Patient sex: F
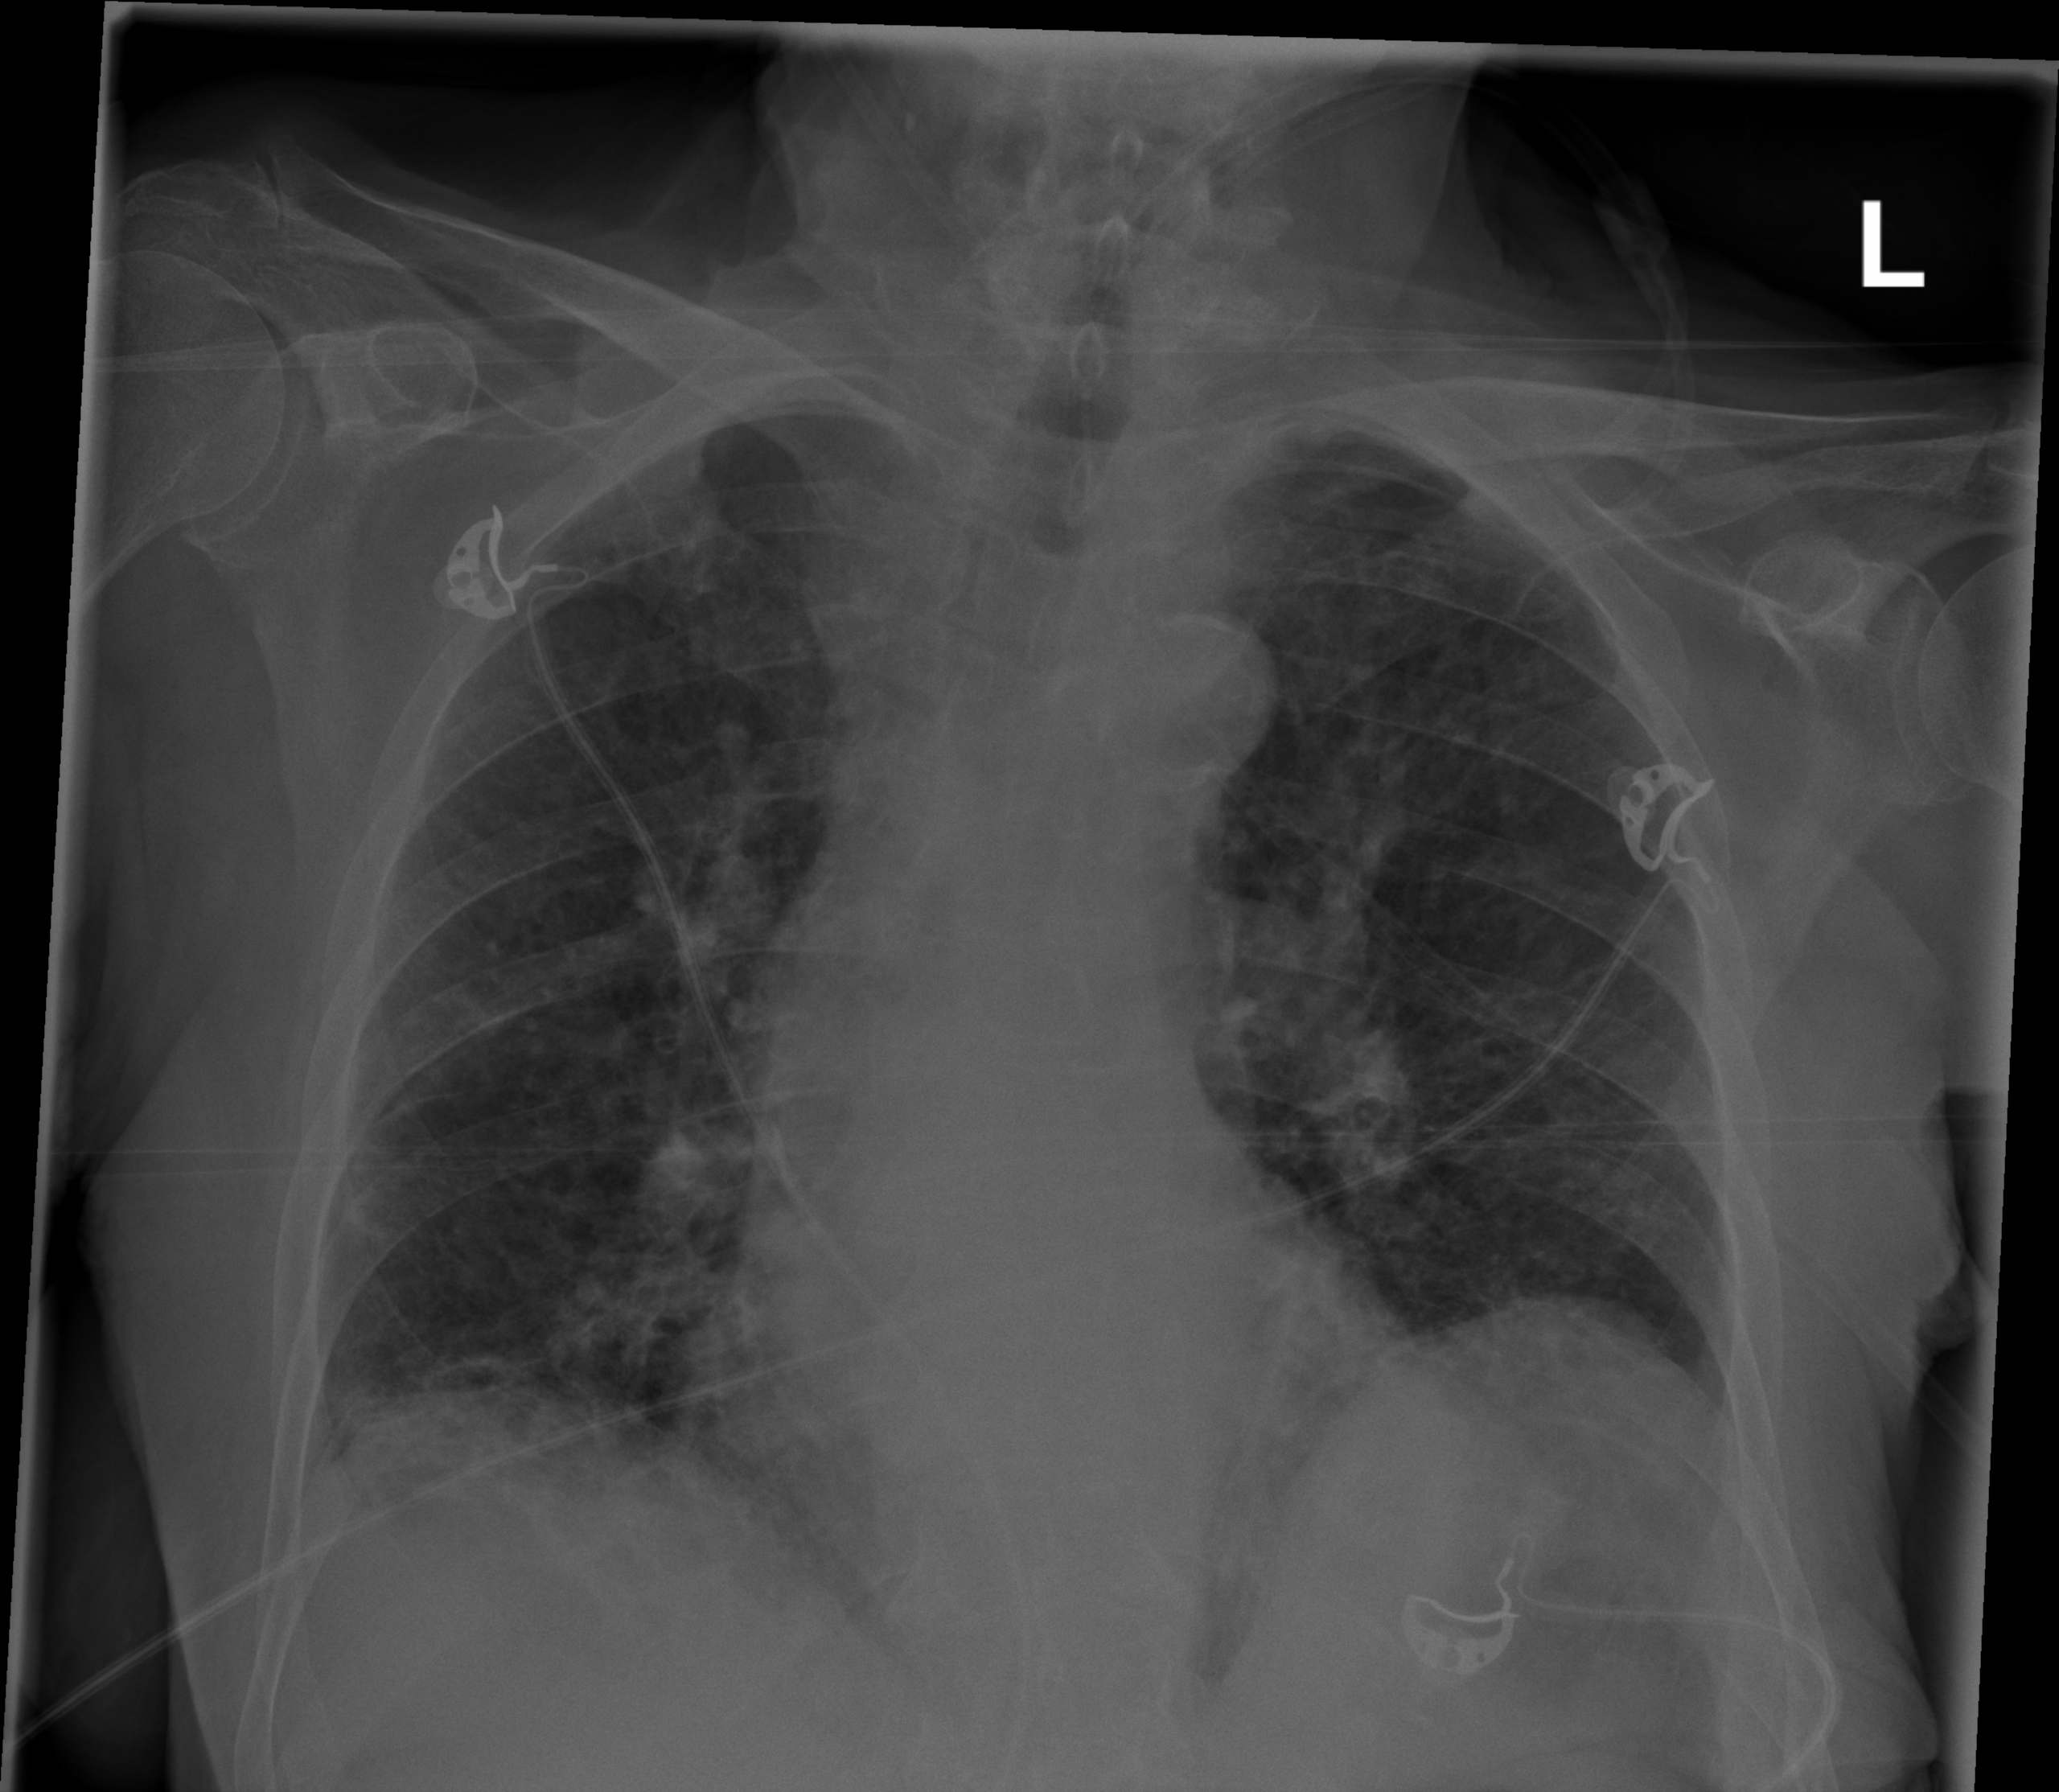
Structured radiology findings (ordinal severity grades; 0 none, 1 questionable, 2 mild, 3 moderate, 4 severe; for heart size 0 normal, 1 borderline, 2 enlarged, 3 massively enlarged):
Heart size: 0
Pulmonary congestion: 0
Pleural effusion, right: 0
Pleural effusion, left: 0
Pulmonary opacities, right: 1
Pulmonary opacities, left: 0
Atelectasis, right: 2
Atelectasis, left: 2